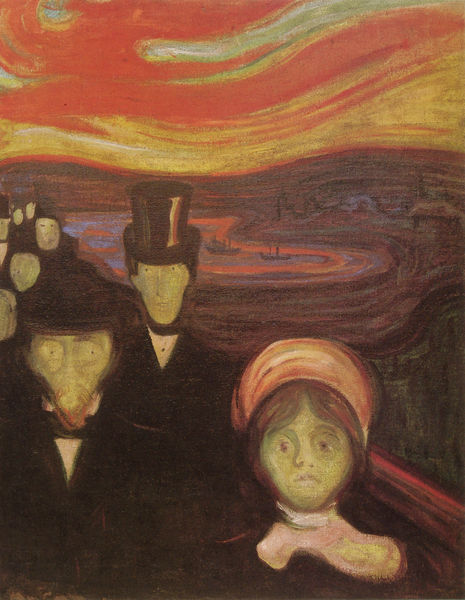
Titel: Angst
Künstler: Edvard Munch
Standort: Oslo
Institution: Munch-Museet
Schlagwörter: blau, dunkel, feuer, gemälde, gruppe, himmel, mann, meer, schatten, wasser, weiß, bäume, fluss, gelb, grün, landschaft, menschen, see, stadt, braun, bunt, frau, frisur, haar, hell, hut, hüte, licht, mund, männer, orange, schwarz, strasse, ölbild, blick, gebäude, gras, haus, rasen, rot, tuch, weg, wiese, wolke, expressionismus, gesellschaft, haube, herren, schleife, zylinder, anzug, bart, dix, gesichter, hemd, augen, band, blicke, kragen, tot, trauer, vollbart, herr, öl, dämmerung, ferne, horizont, häuser, natur, spiegelung, brücke, gehen, pastos, qualm, rauch, sonne, haare, rosa, scheitel, wald, boot, boote, fliegen, rund, lächeln, schiff, schiffe, wangen, wellen, ort, perspektive, mast, farben, gebirge, zug, dorf, formen, sonnenuntergang, violett, figuren, ölgemälde, angst, dampf, dampfer, steg, frack, duktus, kopftuch, krawatte, ernst, glanz, deutsch, geländer, fliege, abendrot, melone, erschrecken, krank, maske, munch, form, schrecken, norwegen, schlange, marsch, senkrecht, beerdigung, eiss, wangenknochen, morgenrot, gemeinde, reflektion, umzug, fähre, grüngelb, schrei, stumpf, gesichtslos, farbigkeit, vulkanausbruch, schreck, pinselspuren, hus, edward, trauergemeinschaft, trauergemeinde, frauenmänner, halstuchw, trauermarsch